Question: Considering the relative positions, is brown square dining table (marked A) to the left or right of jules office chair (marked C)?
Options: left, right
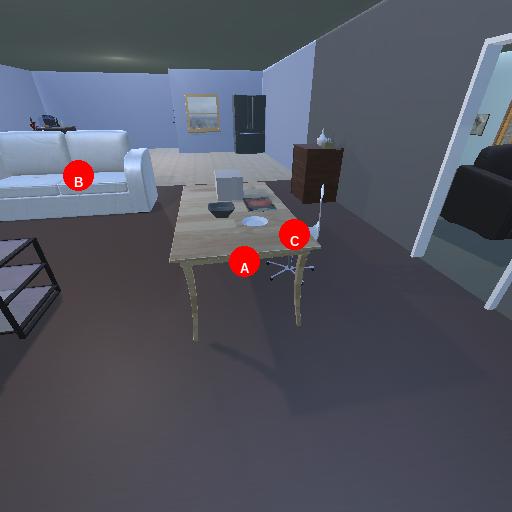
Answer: left